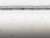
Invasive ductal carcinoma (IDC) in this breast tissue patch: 0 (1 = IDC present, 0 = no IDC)